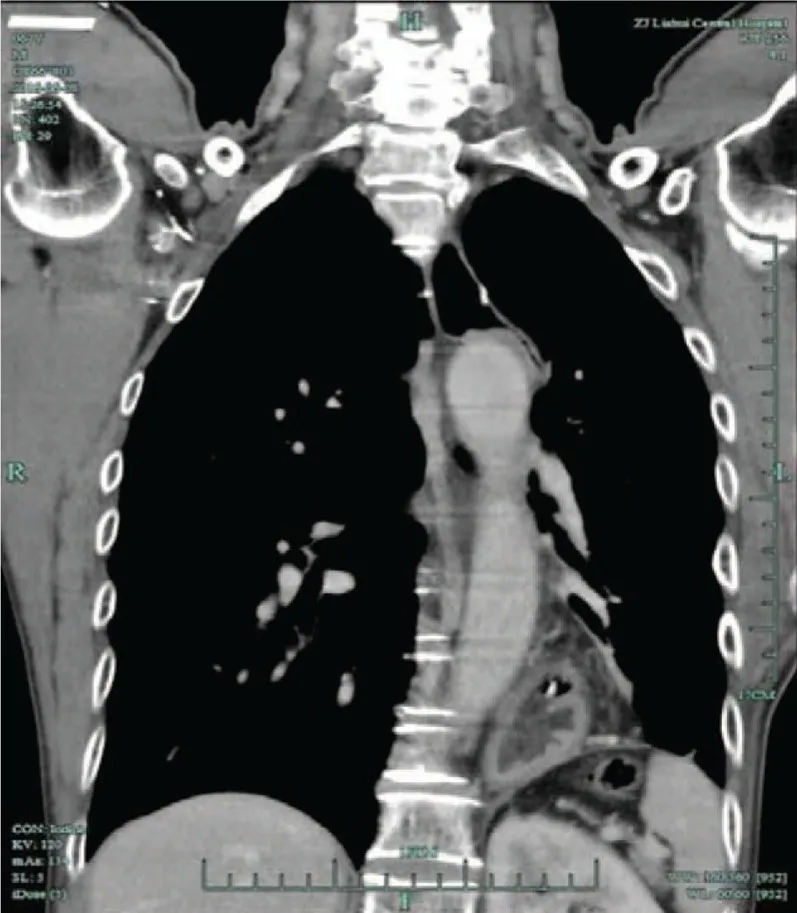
The esophagus and abdominal computed tomography scan is normal before colonoscopy.
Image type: radiology (ct)